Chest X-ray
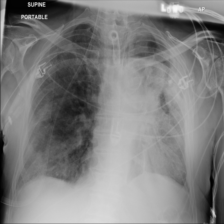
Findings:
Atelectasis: negative
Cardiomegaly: negative
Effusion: negative
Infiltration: positive
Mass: negative
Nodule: negative
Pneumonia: negative
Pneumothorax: negative
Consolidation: negative
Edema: negative
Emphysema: negative
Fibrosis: negative
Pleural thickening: negative
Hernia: negative